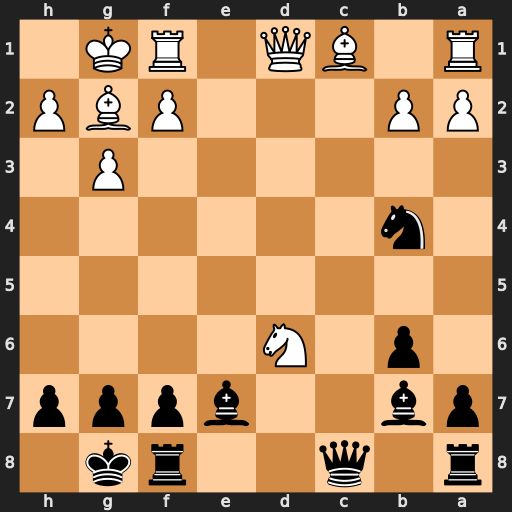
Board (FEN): r1q2rk1/pb2bppp/1p1N4/8/1n6/6P1/PP3PBP/R1BQ1RK1
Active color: b
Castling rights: -
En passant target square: -
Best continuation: Bxd6 Bxb7 Qxb7 Qxd6 Nc2